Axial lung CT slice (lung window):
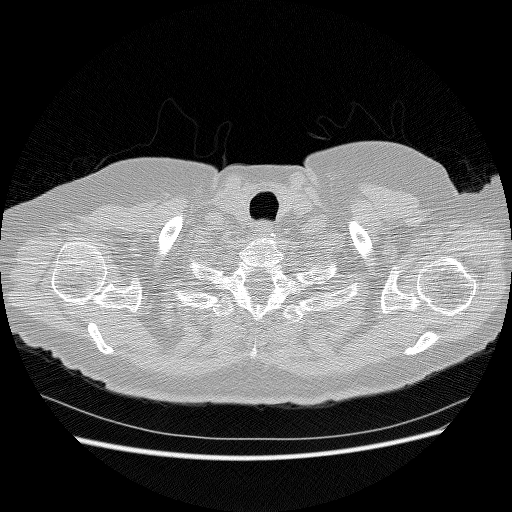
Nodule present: no